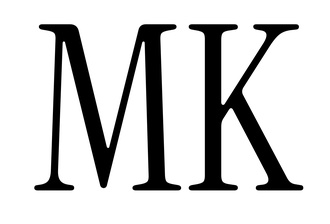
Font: InstrumentSerif-Regular